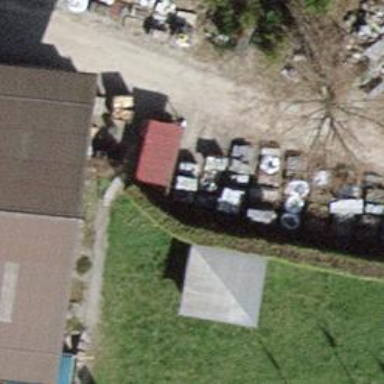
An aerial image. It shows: Hedge barrier.